【题型】证明题　【知识点】解析几何　【难度】easy
已知椭圆 \(\Gamma: \frac{x^2}{4} + \frac{y^2}{3} = 1\) 的右焦点为 \(F\)，直线 \(l\) 与椭圆 \(\Gamma\) 交于不同的两点 \(M(x_1,y_1)\)、\(N(x_2,y_2)\)。
\noindent
(1) 证明：点 \(M\) 到右焦点 \(F\) 的距离为 \(2 - \frac{x_1}{2}\)；
\noindent
(2) 设点 \(Q(0,\frac{1}{2})\)，当直线 \(l\) 的斜率为 \(\frac{1}{2}\)，且 \(\overrightarrow{QF}\) 与 \(\overrightarrow{QM} + \overrightarrow{QN}\) 平行时，求直线 \(l\) 的方程；
\noindent
(3) 当直线 \(l\) 与 \(x\) 轴不垂直，且 \(\triangle MNF\) 的周长为 \(4\) 时，试判断直线 \(l\) 与圆 \(C: x^2 + y^2 = 3\) 的位置关系，并证明你的结论。
【解答】
\noindent
【答案】(1) 证明见解析
\noindent
(2) \(y = \frac{1}{2}x + 1\)
\noindent
(3) 直线 \(l\) 与圆 \(C\) 相切，证明见解析
\noindent
【知识点】椭圆上点到焦点的距离及最值、根据韦达定理求参数、根据直线与椭圆的位置关系求参数或范围
\noindent
【分析】(1) 根据两点间距离公式，结合椭圆的方程与配方法，进行化简即可得证；
\noindent
(2) 设直线 \(l\) 的方程为 \(y = \frac{1}{2}x + m\)，将其与椭圆的方程联立，由 \(\overrightarrow{QF}\) 与 \(\overrightarrow{QM} + \overrightarrow{QN}\) 平行，根据向量共线的坐标表示，可得关于 \(m\) 的方程，解之即可；
\noindent
(3) 设直线 \(l\) 的方程为 \(y = kx + m\)，将其与椭圆方程联立，运用韦达定理，结合弦长公式，点到直线的距离公式，进行求解即可得出结果。
\noindent
【详解】(1) 由 \(F(1,0)\)，得
\[
|MF| = \sqrt{(x_1 - 1)^2 + y_1^2} = \sqrt{x_1^2 - 2x_1 + 1 + 3\left(1 - \frac{x^2}{4}\right)} = \sqrt{\frac{x_1^2}{4} - 2x + 4} = \left|\frac{x_1}{2} - 2\right| = 2 - \frac{x_1}{2};
\]
\noindent
(2) 根据题意画出图象，如图，

设直线 \(l\) 的方程为 \(y = \frac{1}{2}x + m\)，
联立
\[
\begin{cases}
\frac{x^2}{4} + \frac{y^2}{3} = 1 \\
y = \frac{1}{2}x + m
\end{cases},
\]
消去 \(y\)，得 \(x^2 + mx + m^2 - 3 = 0\)，
由 \(\Delta = m^2 - 4(m^2 - 3) > 0\)，得 \(-2 < m < 2\)，
【点睛】关键点睛：本题考查直线与椭圆的位置关系，关键点是熟练掌握向量共线的坐标表示，弦长公式，点到直线的距离公式等。本题中需设出直线方程并与椭圆标准方程进行联立，运用韦达定理，与其他公式结合并化简，来得到所求结果，考查逻辑推理能力和计算能力。
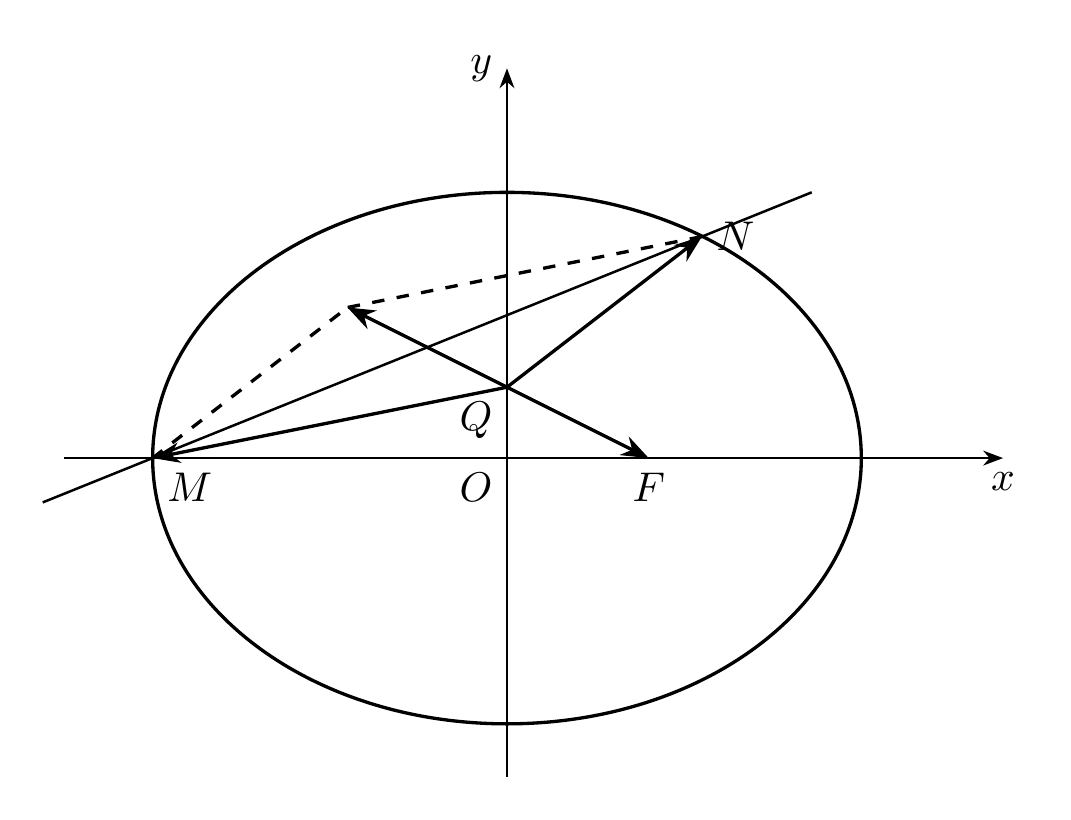